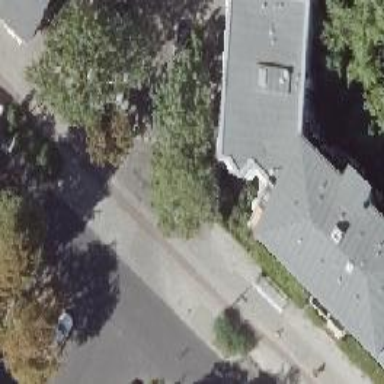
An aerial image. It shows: Living street with separate sidewalks.